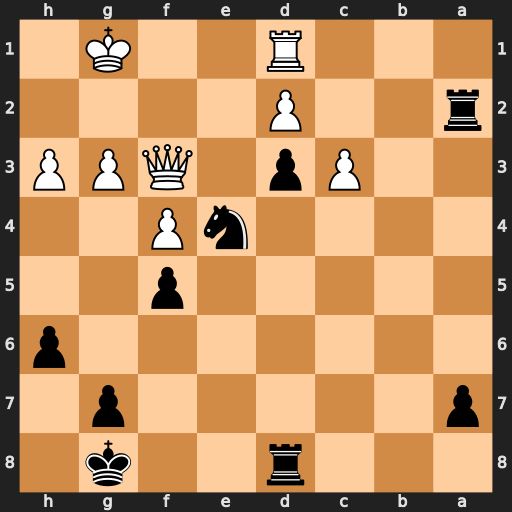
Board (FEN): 3r2k1/p5p1/7p/5p2/4nP2/2Pp1QPP/r2P4/3R2K1
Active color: b
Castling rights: -
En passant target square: -
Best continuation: Rxd2 Rxd2 Nxd2 Qb7 Ne4